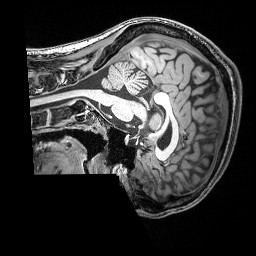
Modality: T1w
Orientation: sagittal
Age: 25
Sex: male
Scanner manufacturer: siemens
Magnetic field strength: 3 T
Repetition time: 2.53 s
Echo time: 0.00388 s